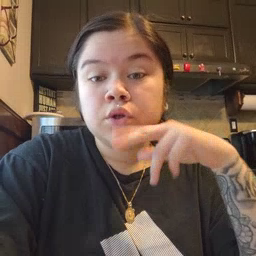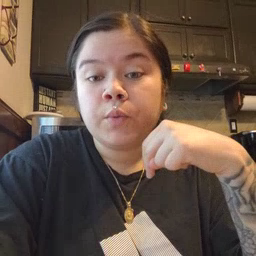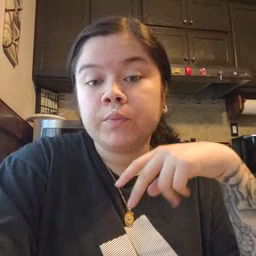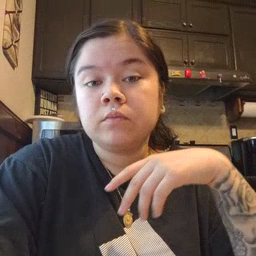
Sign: cute